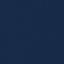
Label: SeaLake